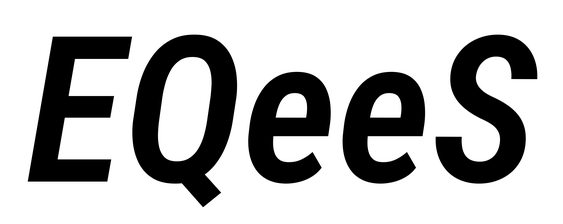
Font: Roboto-Italic_Condensed_SemiBold_Italic